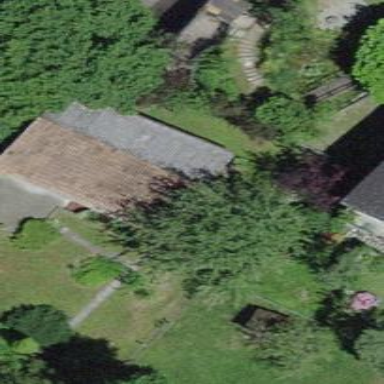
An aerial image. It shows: Shed building.